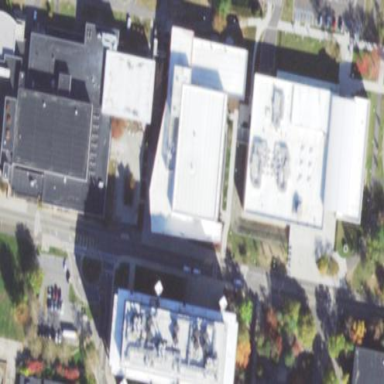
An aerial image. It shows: Fitness center building.